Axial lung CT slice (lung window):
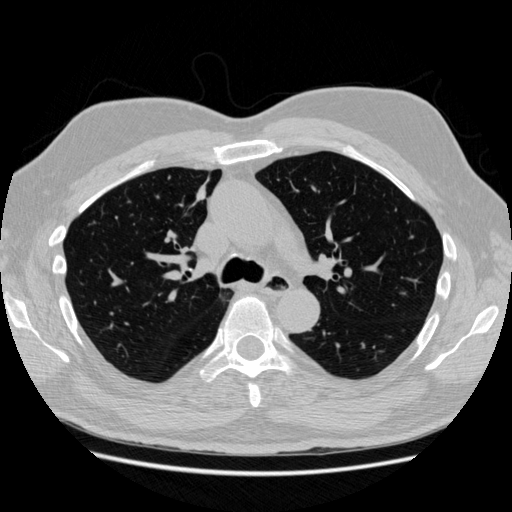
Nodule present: yes
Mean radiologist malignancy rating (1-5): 2.5